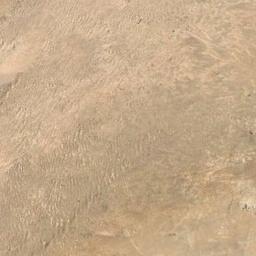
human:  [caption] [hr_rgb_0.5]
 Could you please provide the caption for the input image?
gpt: There is some vegetation in this desert .

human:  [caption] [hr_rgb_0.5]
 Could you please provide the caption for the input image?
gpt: The desert is full of yellow sand .

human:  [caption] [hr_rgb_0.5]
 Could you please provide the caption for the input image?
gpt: The desert has deep yellow sand and flat terrain .

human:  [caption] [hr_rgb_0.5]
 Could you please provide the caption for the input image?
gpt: This is a yellow desert with wavy stripes .

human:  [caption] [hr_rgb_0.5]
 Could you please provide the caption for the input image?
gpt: A yellow desert covered by sand and some bare land .